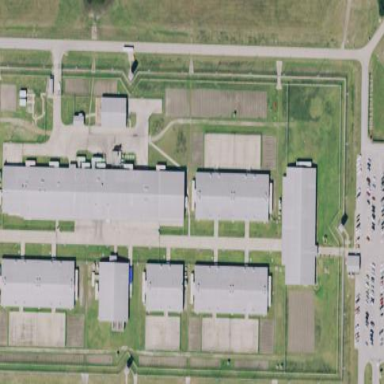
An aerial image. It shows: Prison.